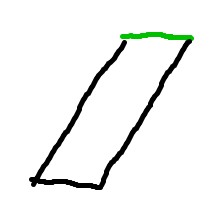
Shape: parallelogram